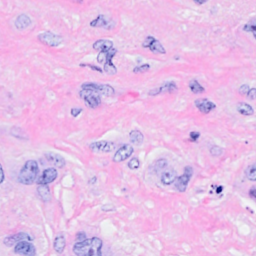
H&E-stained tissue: Breast